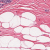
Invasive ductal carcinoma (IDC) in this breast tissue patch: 0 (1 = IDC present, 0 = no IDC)